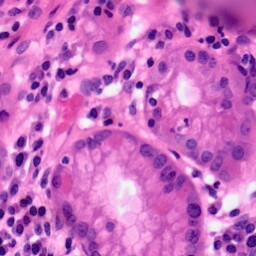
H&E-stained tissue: Pancreatic